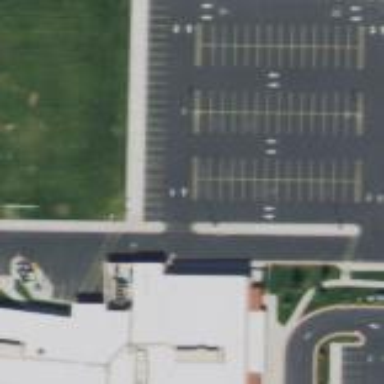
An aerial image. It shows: Parking area.